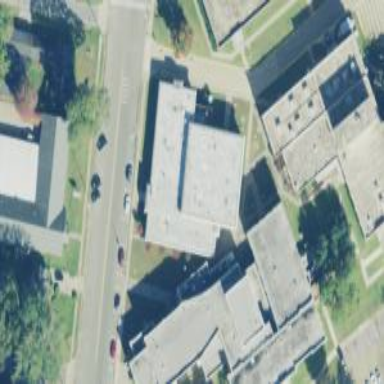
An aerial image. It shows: University building.